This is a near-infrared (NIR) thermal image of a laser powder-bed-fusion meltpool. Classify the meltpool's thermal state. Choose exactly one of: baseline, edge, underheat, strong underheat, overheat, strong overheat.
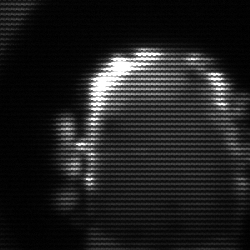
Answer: baseline